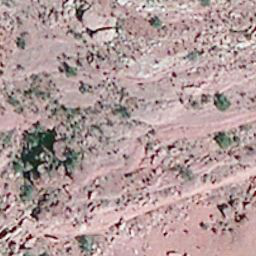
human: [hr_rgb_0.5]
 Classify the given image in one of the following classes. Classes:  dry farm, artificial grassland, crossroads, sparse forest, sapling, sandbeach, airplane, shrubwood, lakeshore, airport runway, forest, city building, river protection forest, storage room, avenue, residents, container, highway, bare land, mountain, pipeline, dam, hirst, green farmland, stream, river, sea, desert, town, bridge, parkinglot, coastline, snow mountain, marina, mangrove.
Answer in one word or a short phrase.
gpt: bare land